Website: bh-photo
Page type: address-validator
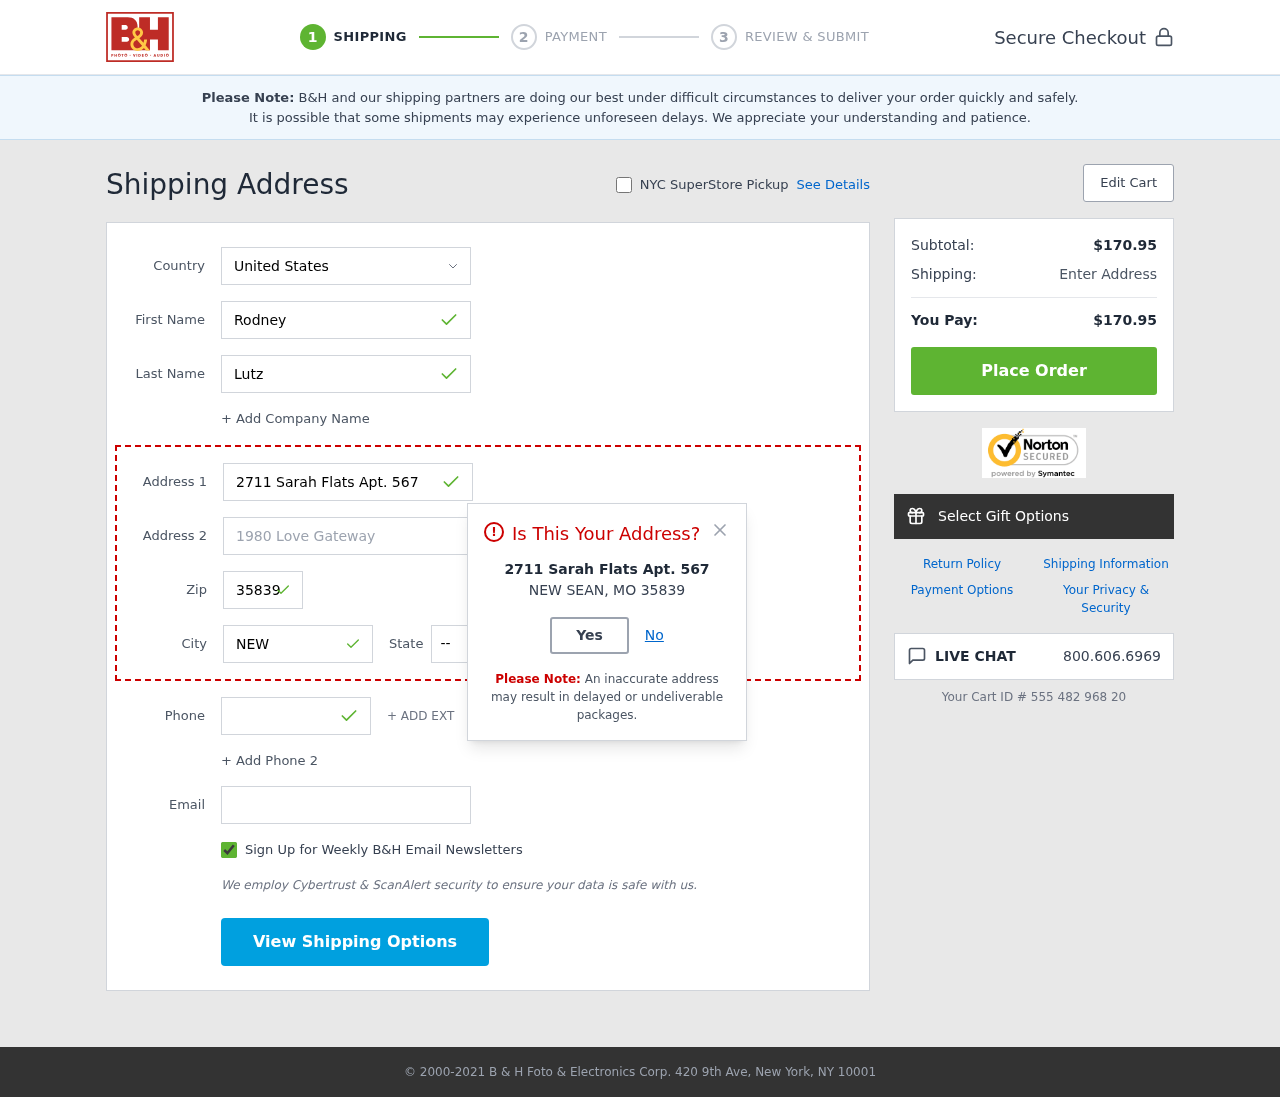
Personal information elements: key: PII_CITY
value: New Sean
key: PII_COUNTRY
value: United States
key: PII_EMAIL
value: rlutz@gmail.com
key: PII_FIRSTNAME
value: Rodney
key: PII_LASTNAME
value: Lutz
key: PII_PHONE
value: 3017196010
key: PII_POSTCODE
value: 35839
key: PII_STATE_ABBR
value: MO
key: PII_STREET
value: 2711 Sarah Flats Apt. 567
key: PII_STREET2
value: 1980 Love Gateway
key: PII_CITY_MODAL
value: NEW SEAN
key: PII_POSTCODE_FULL
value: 35839
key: PII_POSTCODE_NUMERIC
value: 35839
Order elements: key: ORDER_SUBTOTAL
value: $170.95
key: ORDER_TOTAL
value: $170.95
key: ORDER_ID
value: Your Cart ID # 555 482 968 20